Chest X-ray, AP view. Patient: 36 years old, sex M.
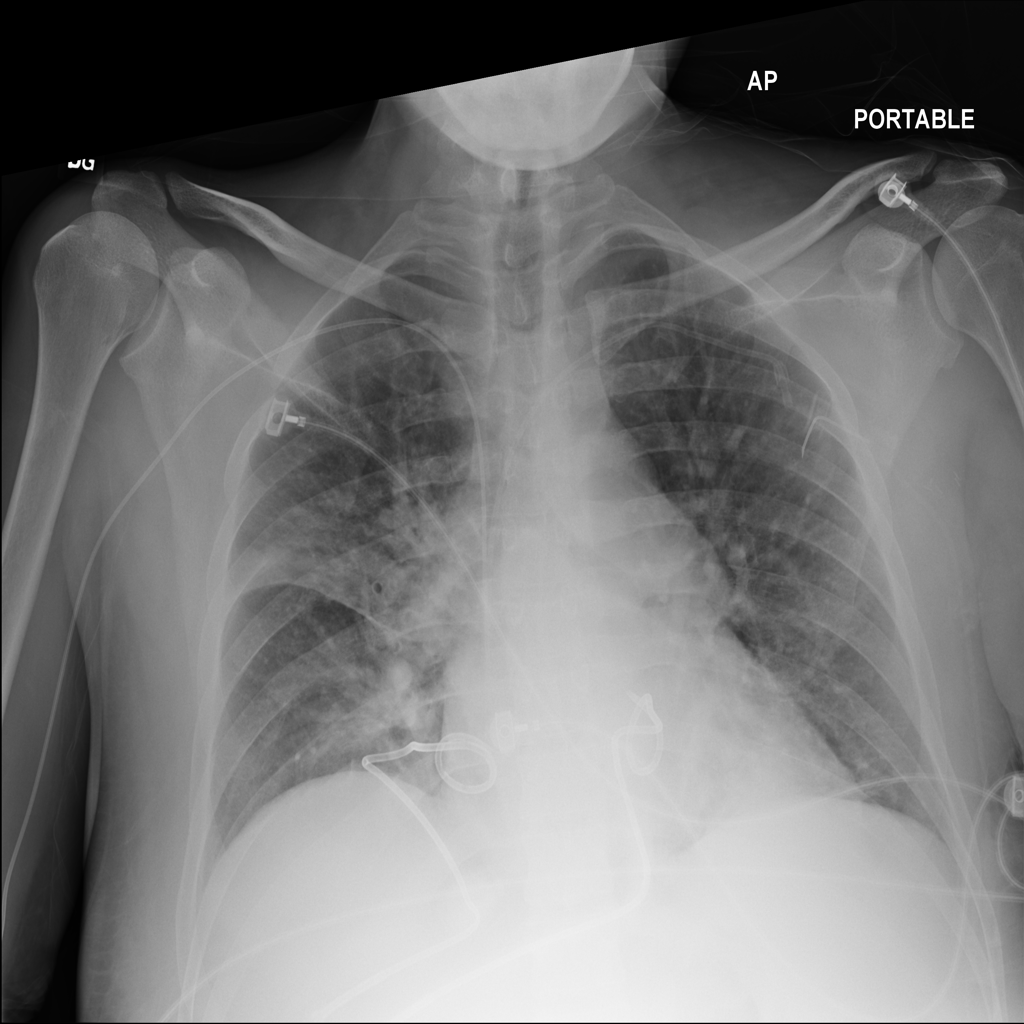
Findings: Consolidation